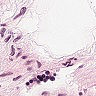
Metastatic tissue present: no